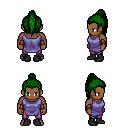
a pixel art fantasy rpg character, male body template, human, dark skin, chain tabard jacket, magenta pants, green long topknot hairstyle, leather bracers, black shoes, four views (front, back, left, right), 2x2 character sprite sheet, small pixel art, hard edges, no anti-aliasing